Field crop: tomato
Growth stage: 1
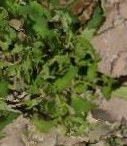
Species: tomato